Aerial crown-view tile of a tropical tree (Barro Colorado Island, Panama), acquired 20250512:
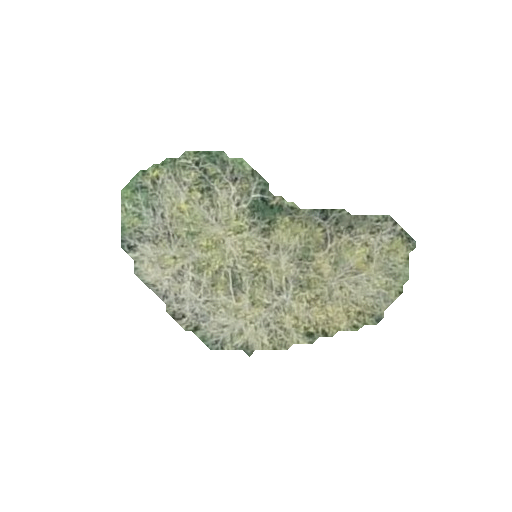
Species: Quararibea stenophylla
GBIF accepted scientific name: Quararibea stenophylla
Crown area: 58.198 m²